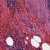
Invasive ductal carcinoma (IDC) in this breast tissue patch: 0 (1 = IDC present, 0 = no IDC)